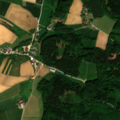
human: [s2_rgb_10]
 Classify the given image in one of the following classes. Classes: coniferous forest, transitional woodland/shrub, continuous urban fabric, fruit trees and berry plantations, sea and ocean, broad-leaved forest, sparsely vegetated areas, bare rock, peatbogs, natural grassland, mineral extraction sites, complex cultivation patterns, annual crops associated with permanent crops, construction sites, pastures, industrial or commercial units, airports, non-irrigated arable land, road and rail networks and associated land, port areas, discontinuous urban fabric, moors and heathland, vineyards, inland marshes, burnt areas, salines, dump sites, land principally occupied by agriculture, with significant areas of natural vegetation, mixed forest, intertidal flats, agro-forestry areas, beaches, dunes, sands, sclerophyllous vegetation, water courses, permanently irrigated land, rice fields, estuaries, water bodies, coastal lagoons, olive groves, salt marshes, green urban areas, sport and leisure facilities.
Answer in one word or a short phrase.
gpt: non-irrigated arable land, complex cultivation patterns, land principally occupied by agriculture, with significant areas of natural vegetation, coniferous forest